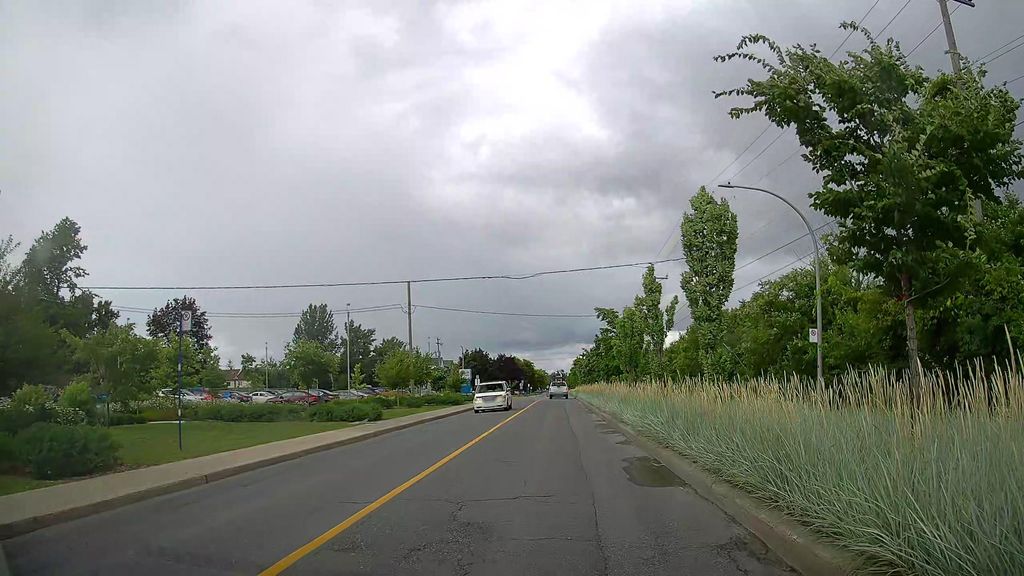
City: montreal